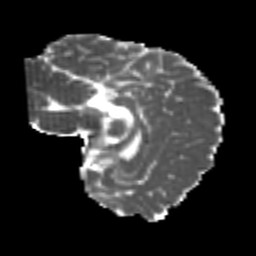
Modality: MD
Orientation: sagittal
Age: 21
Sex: male
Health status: healthy
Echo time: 0.074 s